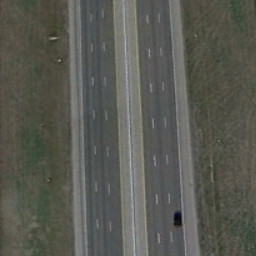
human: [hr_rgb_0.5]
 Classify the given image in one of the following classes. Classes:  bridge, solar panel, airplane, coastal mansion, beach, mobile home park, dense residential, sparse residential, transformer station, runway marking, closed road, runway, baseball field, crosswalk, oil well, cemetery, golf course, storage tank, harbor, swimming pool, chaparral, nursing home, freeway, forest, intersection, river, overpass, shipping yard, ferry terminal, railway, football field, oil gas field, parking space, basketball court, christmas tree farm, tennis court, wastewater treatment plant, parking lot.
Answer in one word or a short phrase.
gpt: freeway